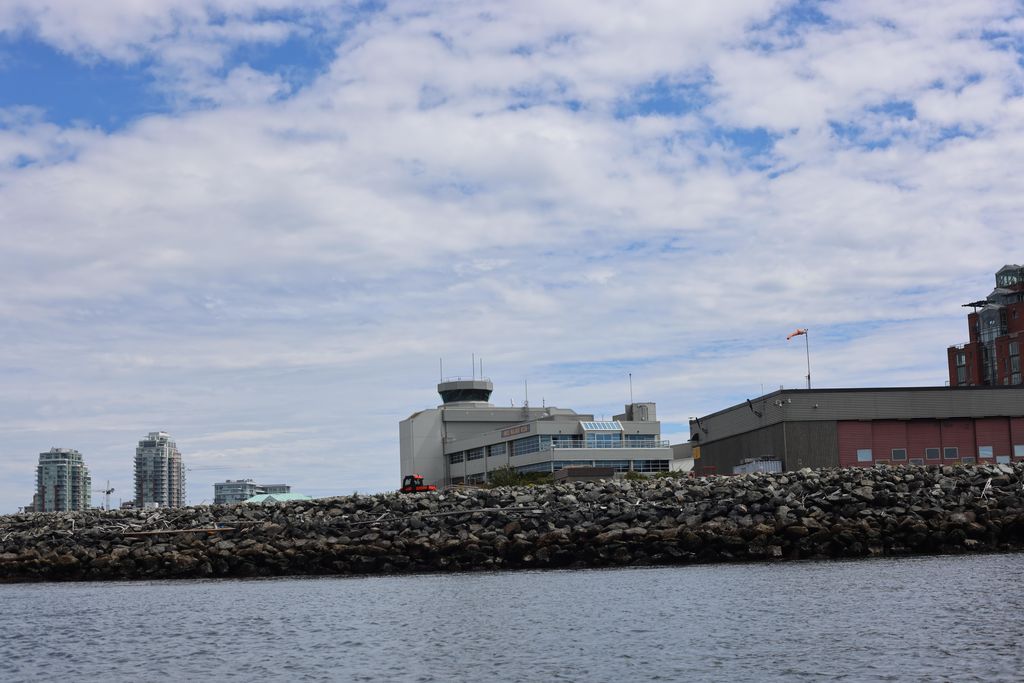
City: victoria